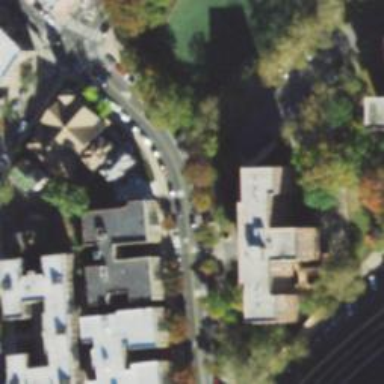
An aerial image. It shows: Residential road with separate sidewalk.